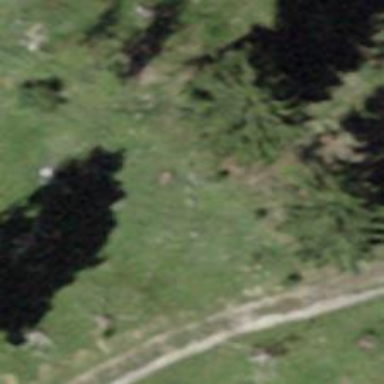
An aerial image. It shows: Evergreen needle-leaved tree.